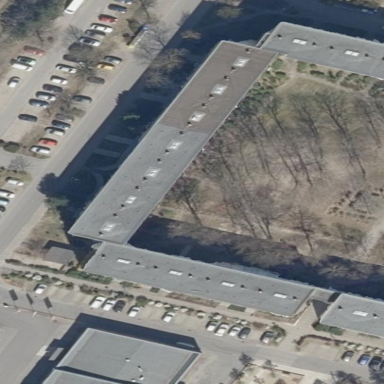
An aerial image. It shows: Apartment building with flat roof.